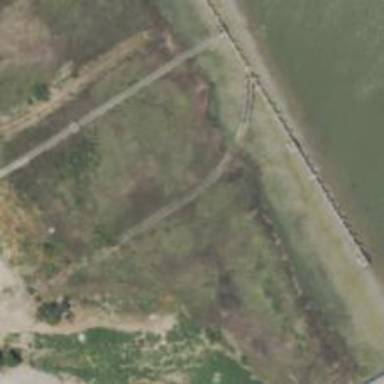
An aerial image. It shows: Pier that has been ruined.